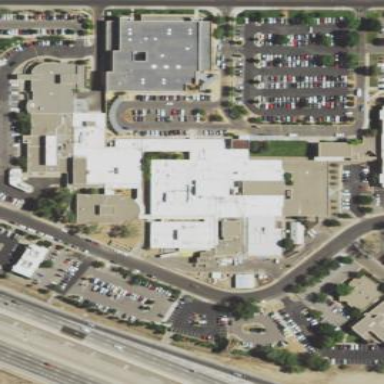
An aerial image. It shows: Hospital building.